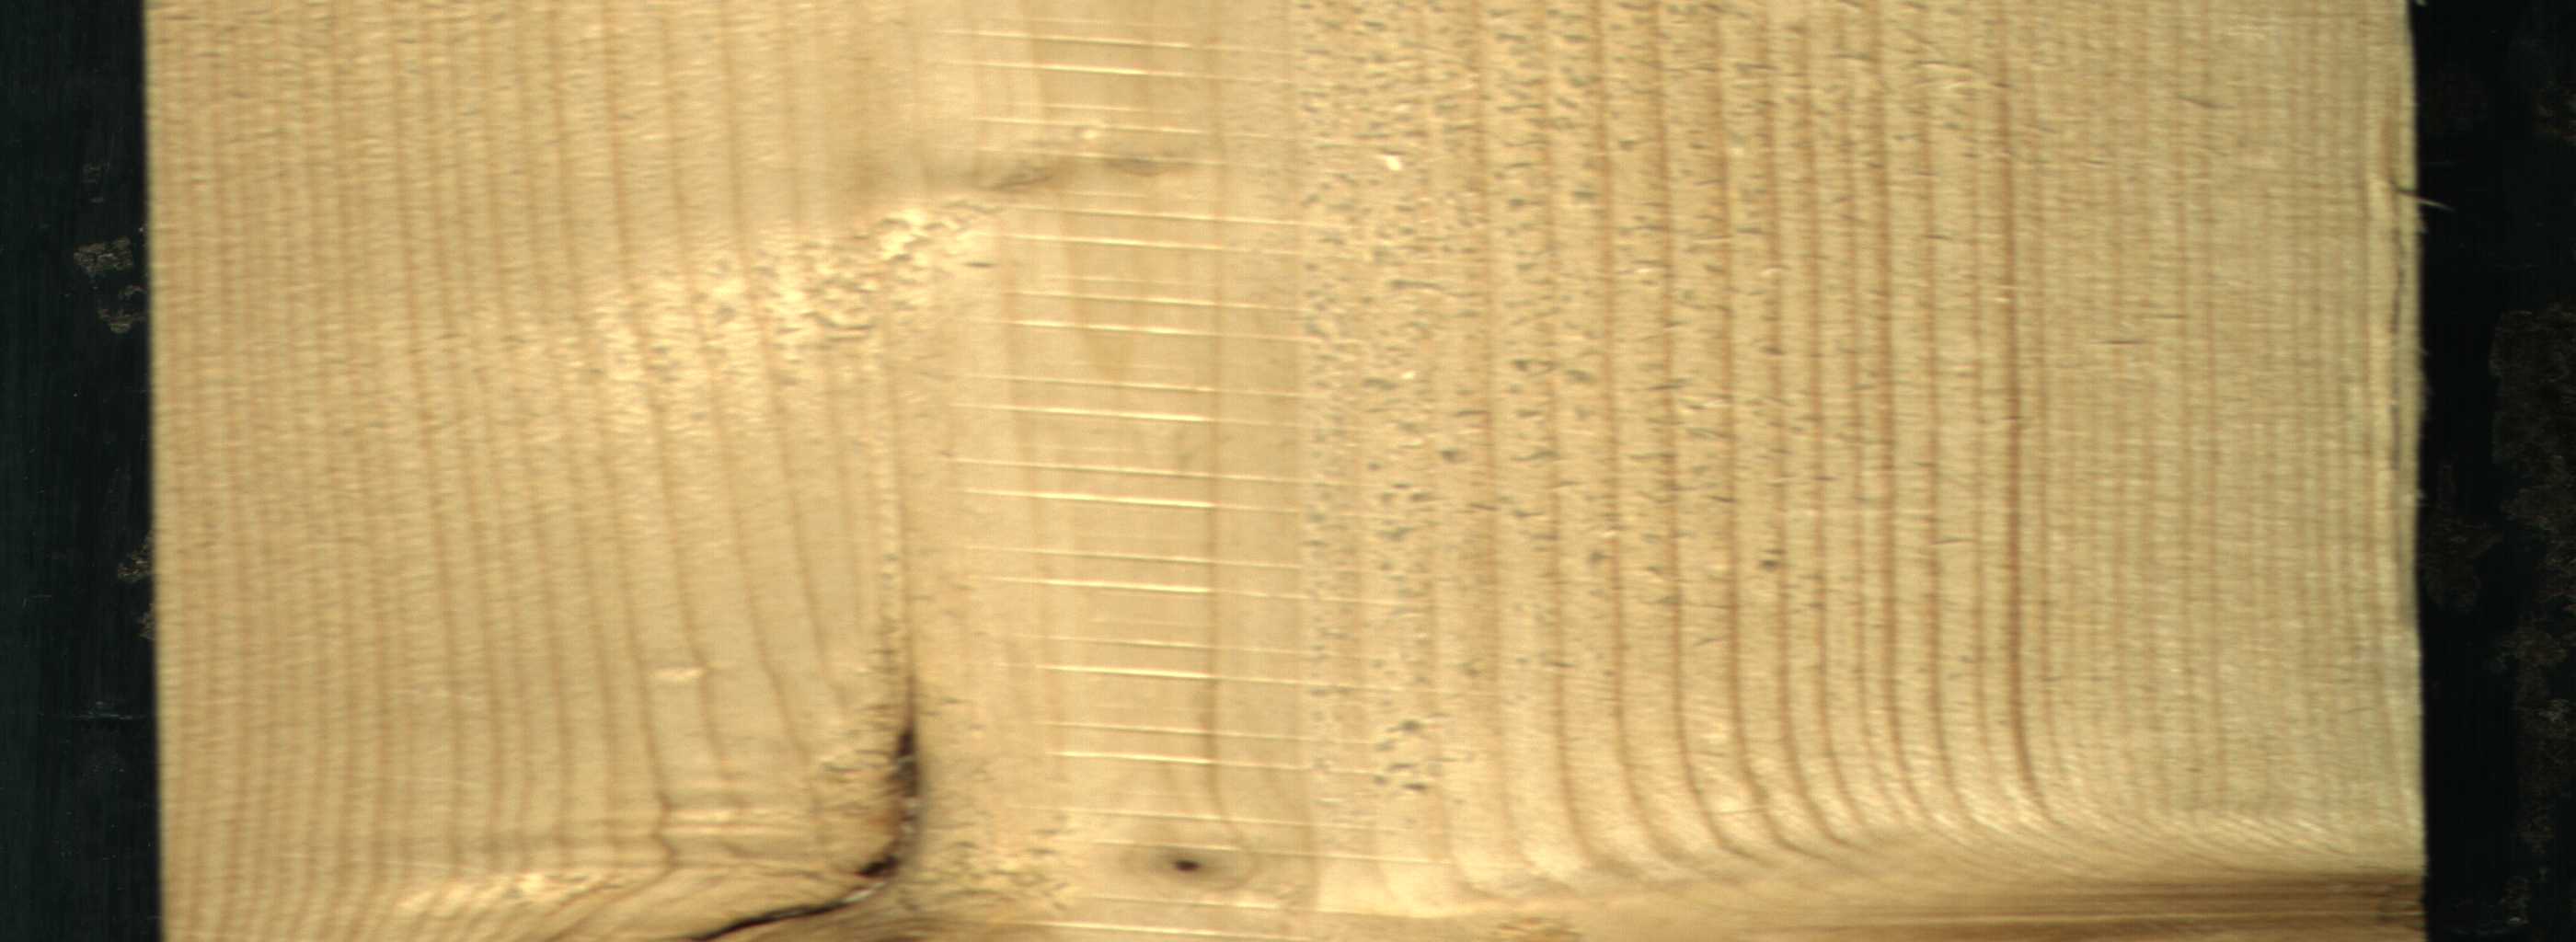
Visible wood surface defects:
resin
Live_Knot
Live_Knot
Live_Knot